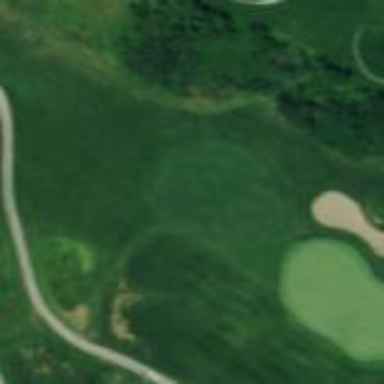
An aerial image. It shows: Golf fairway surrounded by grass.